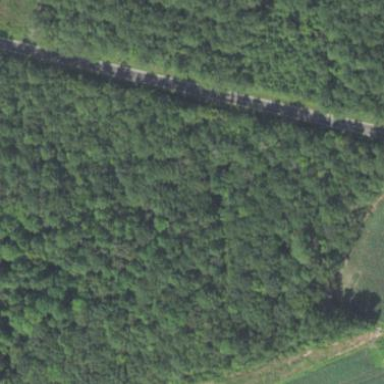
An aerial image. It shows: Mixed woodland area with variety of leaf types and cycles.